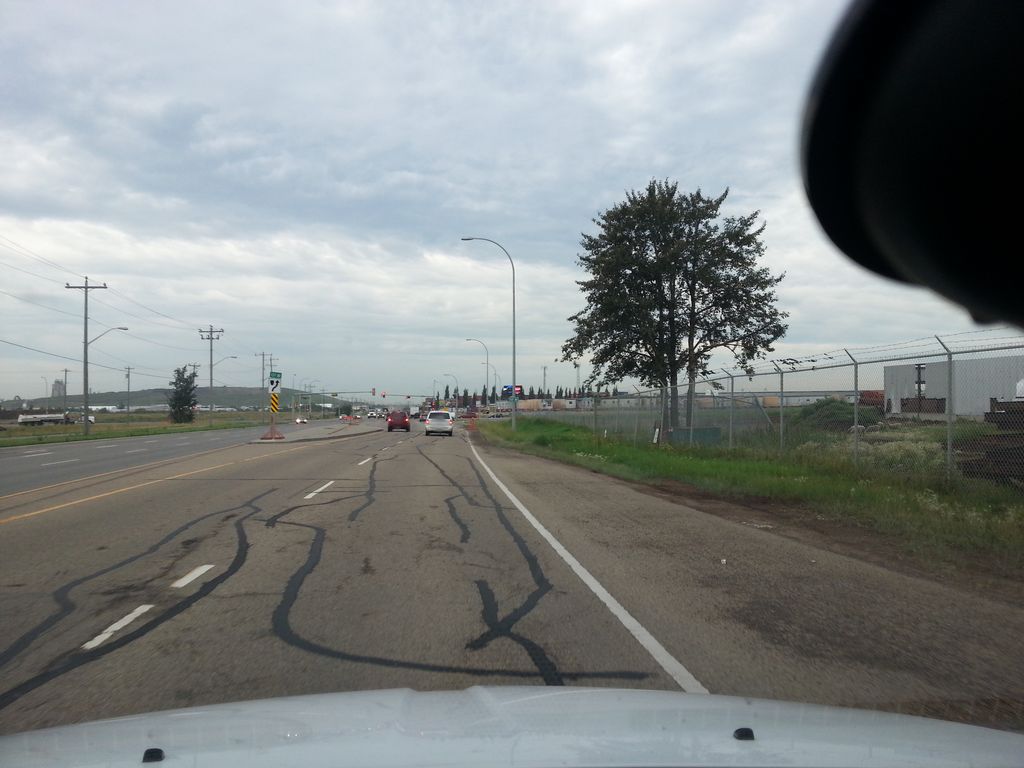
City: edmonton